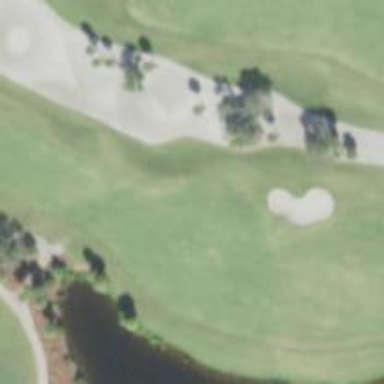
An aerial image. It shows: Path for both roads and golfers.